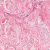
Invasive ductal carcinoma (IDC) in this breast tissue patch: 0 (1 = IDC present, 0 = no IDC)